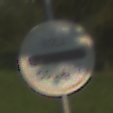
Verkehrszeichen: Zollstelle
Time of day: MorningAfternoon
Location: Outdoor (Nature)
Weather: PartlyCloudy
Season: NotSpecified
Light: Natural